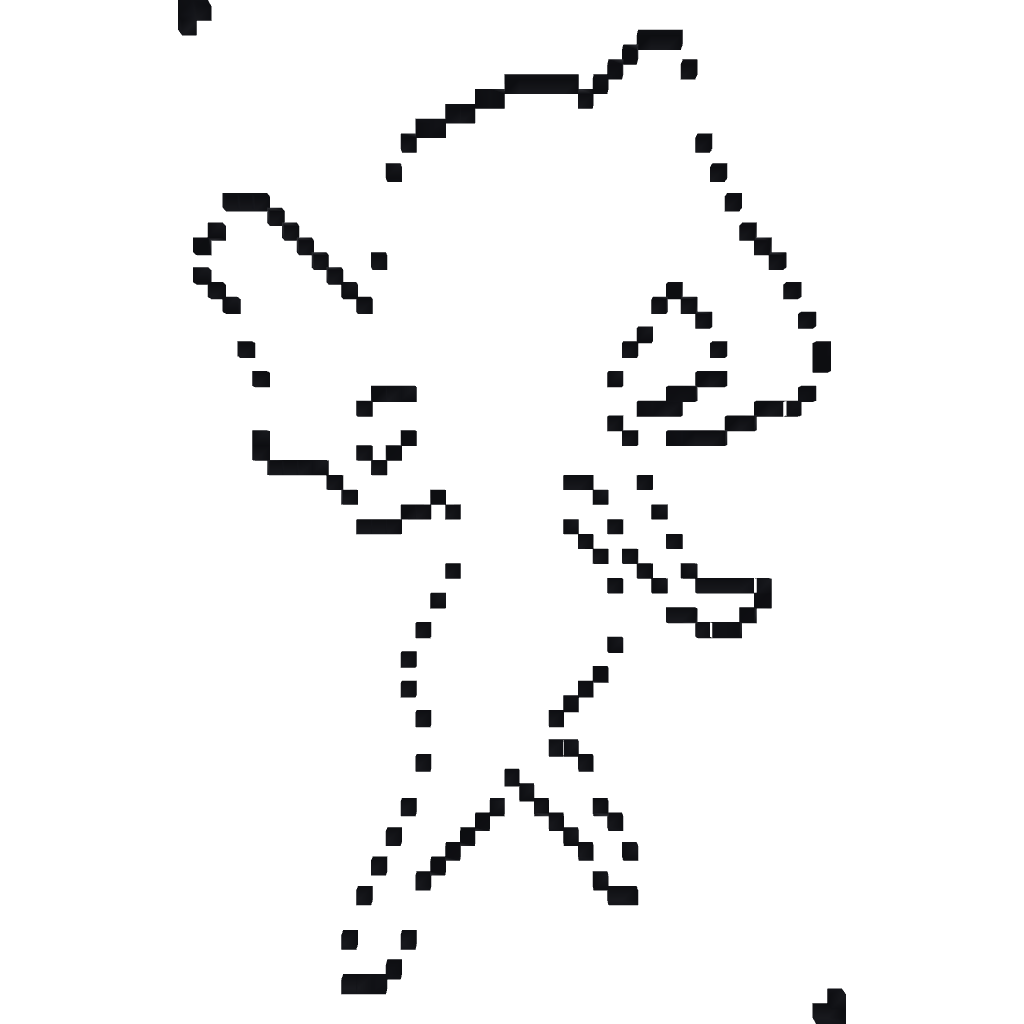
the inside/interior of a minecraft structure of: ZeroSuit Samus Chibi